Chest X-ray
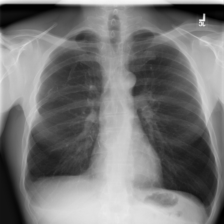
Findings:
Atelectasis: negative
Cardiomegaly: negative
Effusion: negative
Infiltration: negative
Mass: negative
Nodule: negative
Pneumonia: negative
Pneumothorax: negative
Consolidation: negative
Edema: negative
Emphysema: negative
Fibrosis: negative
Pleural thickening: negative
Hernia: negative